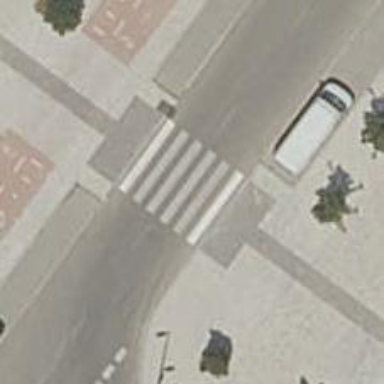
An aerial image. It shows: Uncontrolled crossing on the road.